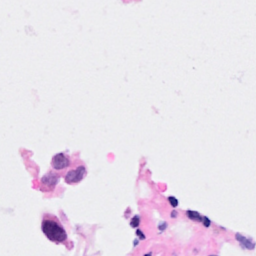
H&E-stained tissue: Breast